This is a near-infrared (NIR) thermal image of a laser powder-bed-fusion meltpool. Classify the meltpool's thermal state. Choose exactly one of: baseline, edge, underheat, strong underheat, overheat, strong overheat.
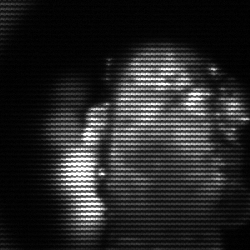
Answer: strong underheat